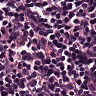
Metastatic tissue present: no